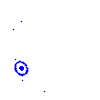
Particle: pion